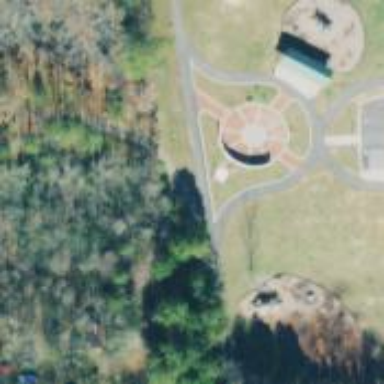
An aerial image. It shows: Memorial site with historic significance.